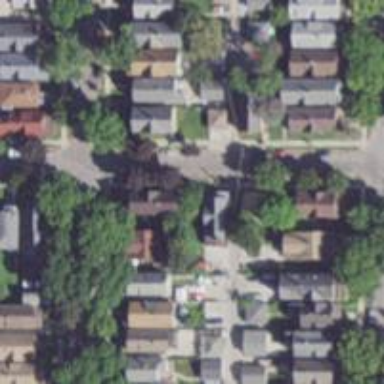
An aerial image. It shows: Alley classified as service road.